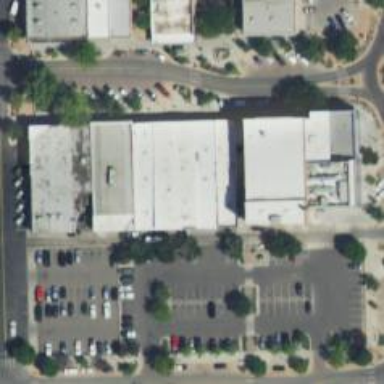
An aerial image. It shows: Parking space is available.